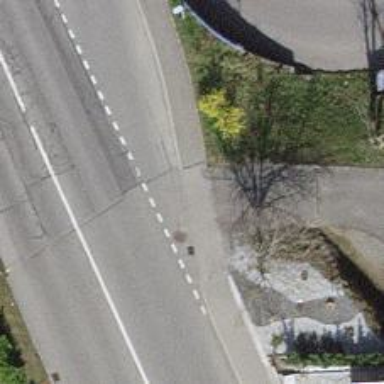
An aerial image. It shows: Sidewalk.